Question: I'm using <URL> for Continuous Integration.
Right now I have a job with this command in 'Jenkins' in the command line arguments for a build step:

This is the command:
'''
"%WORKSPACE%\OEVizion\ITVizion.OEVizion.Web\ITVizion.OEVizion.Web.csproj" /p:DeployOnBuild=true /p:PublishProfile="IT Vizion - Web Deploy Package for a given domain.pubxml"
'''
It works just fine, that is, the web deploy package (.zip) is created in the specified folder defined in the '.pubxml' file.
However what I'd like to do is to generate a '.zip' web deploy package for each of the .pubxml files that I have (right now 3) for this specific 'ITVizion.OEVizion.Web.csproj' in a single shot\command.
With this I'd have multiple .zip packages with different settings ready to be deployed to different servers every time a commit is pushed to the repository and the project builds successfully.
Is this possible? How should I approach this?
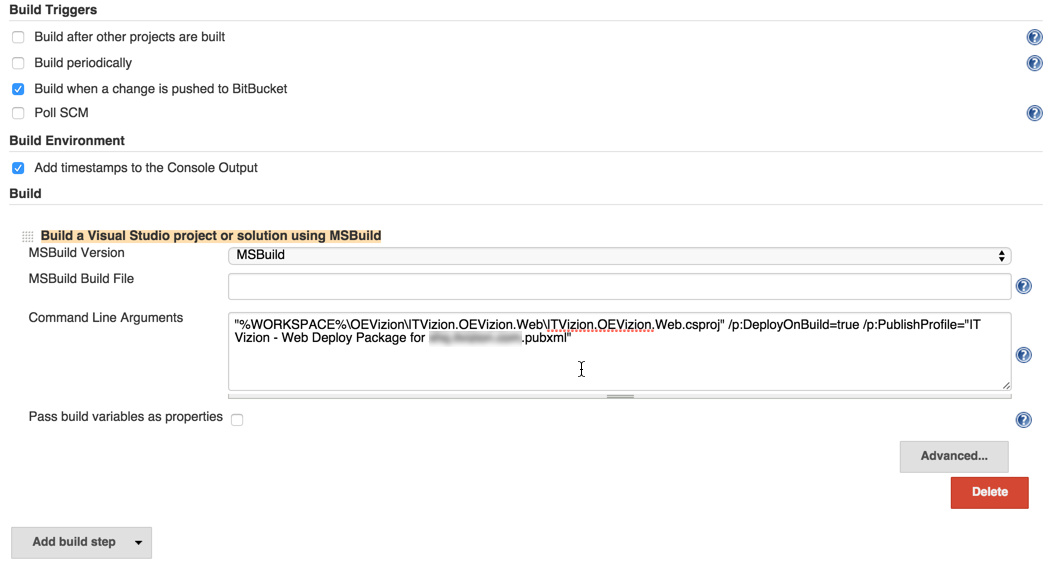
Answer: After posting the question I saw the way to go about this: Add . One for each '.pubxml' file. That way the build process will run 3 times for the 3 publish profiles and you'll end up with 3 web deploy '.zip' packages at the end of the Job execution in Jenkins. Nice.